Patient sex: M
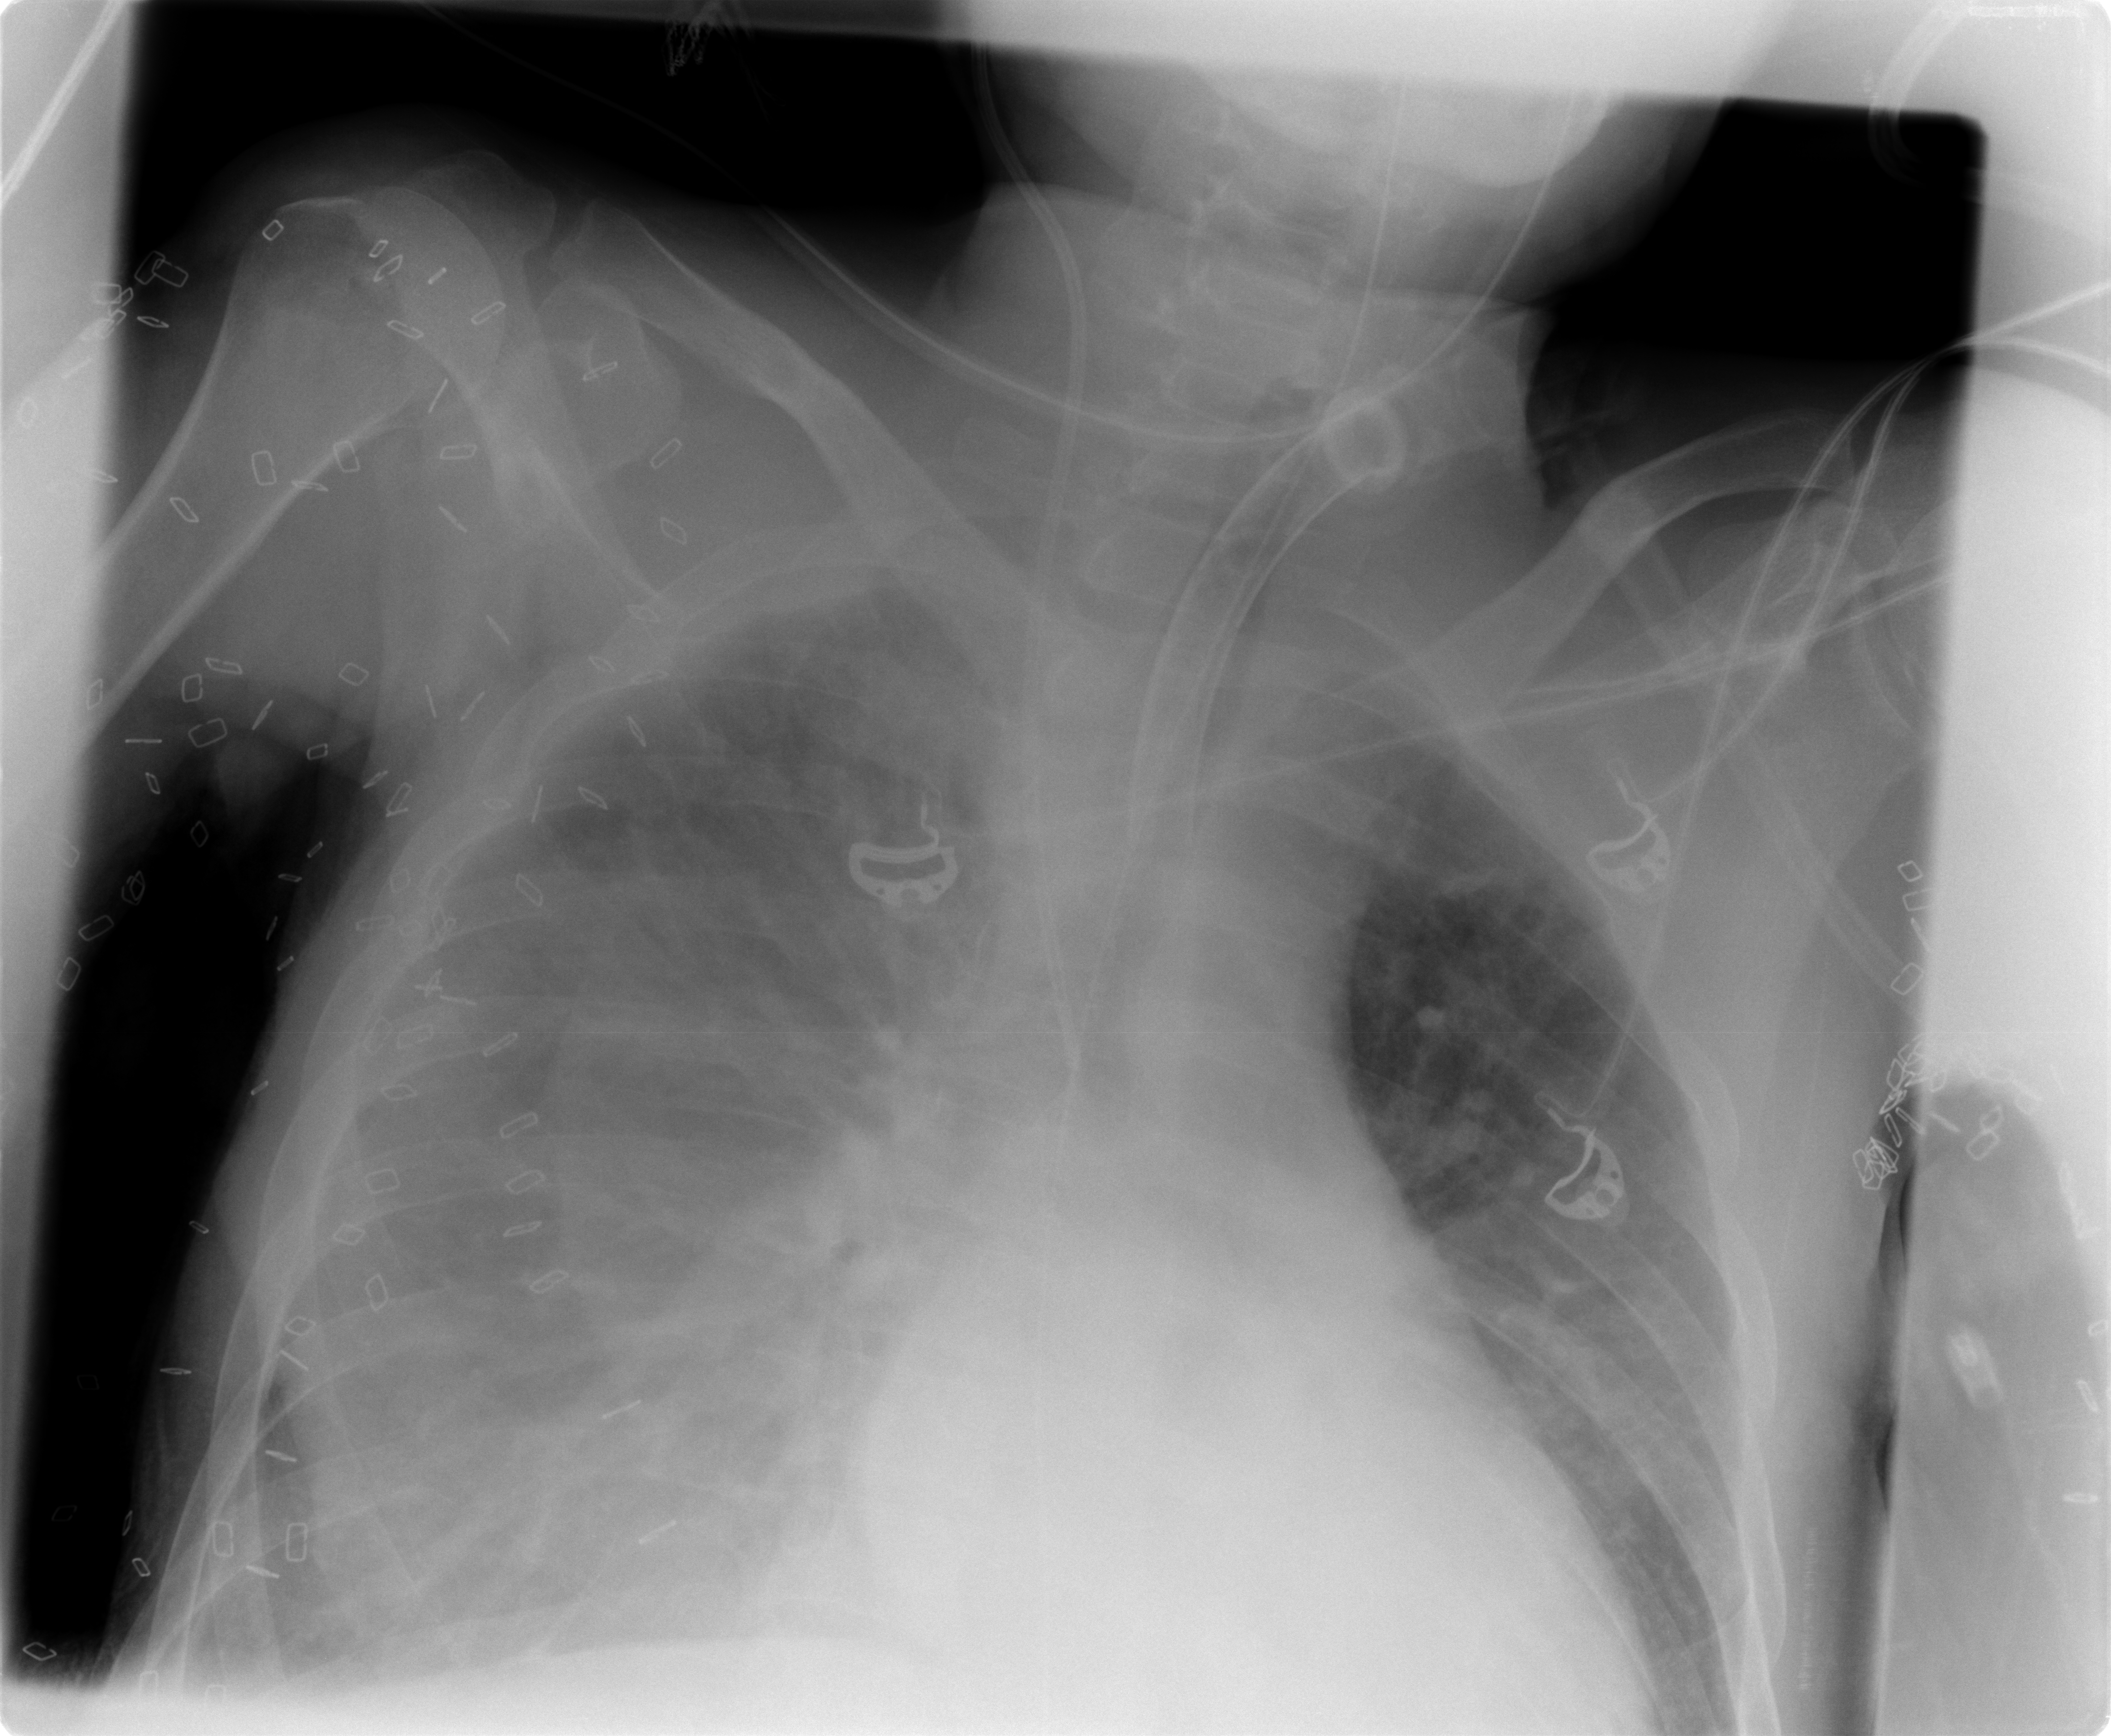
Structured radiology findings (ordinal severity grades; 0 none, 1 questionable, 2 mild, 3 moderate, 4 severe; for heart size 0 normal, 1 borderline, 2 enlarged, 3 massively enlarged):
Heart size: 0
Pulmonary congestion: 0
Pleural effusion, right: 3
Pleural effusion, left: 0
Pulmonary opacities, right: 0
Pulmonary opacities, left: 0
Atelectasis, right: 3
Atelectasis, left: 0